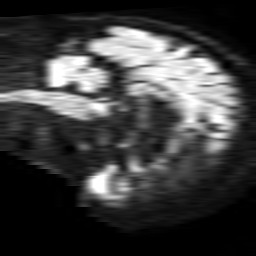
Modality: TRACE
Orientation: sagittal
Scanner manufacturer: philips
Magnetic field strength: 1.5 T
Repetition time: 3.512 s
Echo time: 0.07078 s